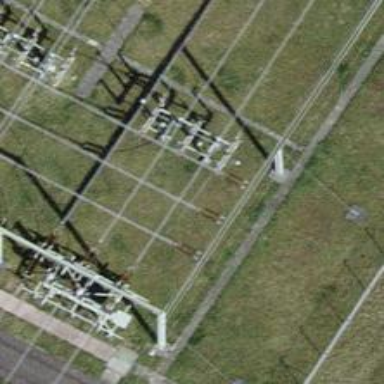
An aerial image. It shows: Power line with three cables in bay configuration.